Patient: sex F, age 38
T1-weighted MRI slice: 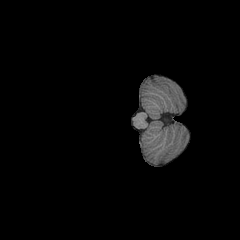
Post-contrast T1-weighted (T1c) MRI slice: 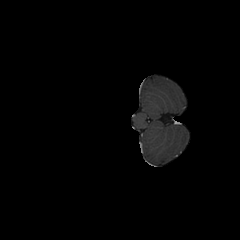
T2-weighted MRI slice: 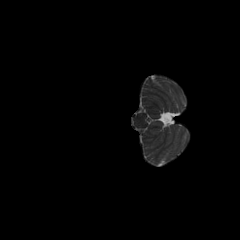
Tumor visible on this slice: no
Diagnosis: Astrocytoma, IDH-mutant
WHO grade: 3